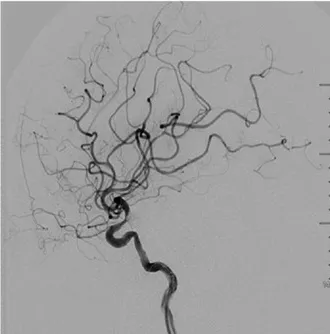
The imaging examinations before CIE. (D) The DSA revealed a coiling embolization of the aneurysm.
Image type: radiology (x_ray)